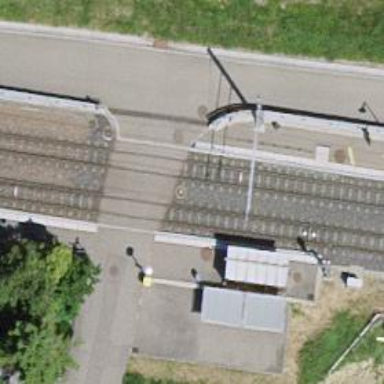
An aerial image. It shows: Level crossing with double half barrier.